Field crop: tomato
Growth stage: 1
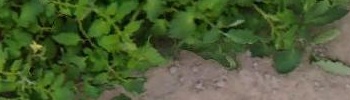
Species: tomato